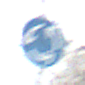
Verkehrszeichen: Kreisverkehr
Umgebung: Outdoor, Nature
Tageszeit: MorningAfternoon
Wetter: Clear
Licht: Natural
Jahreszeit: Winter
Kontrast: HighContrast